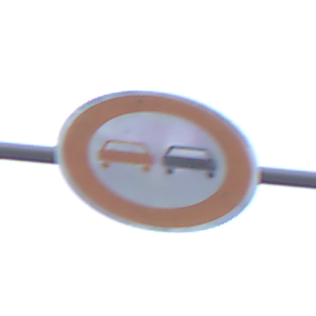
Verkehrszeichen: Ueberholverbot
Umgebung: Outdoor, Nature
Tageszeit: SunriseSunset
Wetter: Overcast
Licht: Natural
Jahreszeit: NotSpecified
Kontrast: LowContrast